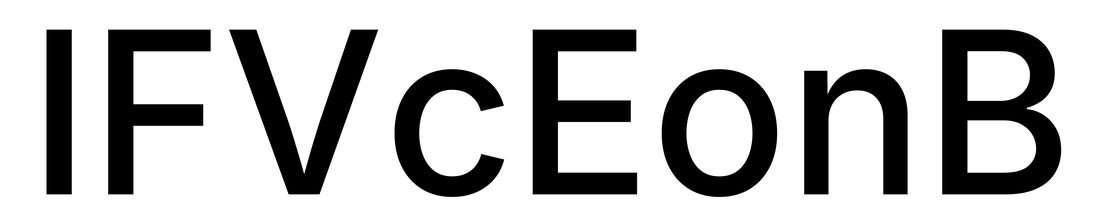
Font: Inter_Medium